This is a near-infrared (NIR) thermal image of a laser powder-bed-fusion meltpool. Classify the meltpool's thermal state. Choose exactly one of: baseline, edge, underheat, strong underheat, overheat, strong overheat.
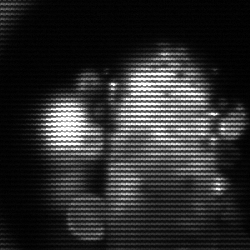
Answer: strong underheat